Question: I have a 4D plot with this:
'''
import numpy as np
from mpl_toolkits.mplot3d import Axes3D
import matplotlib.pyplot as plt
from matplotlib import cm
x = np.arange(100)/ 101
y = np.sin(x) + np.cos(x)
X,Y = np.meshgrid(x,y)
Z = (X**2) / (Y**2)
A = np.sin(Z)
fig = plt.figure()
ax = fig.add_subplot(111,projection= '3d' )
ax.plot_surface(X,Y, Z, facecolors=cm.Oranges(A))
plt.show()
'''
Output Image

But how do I view the scale of the colormap?
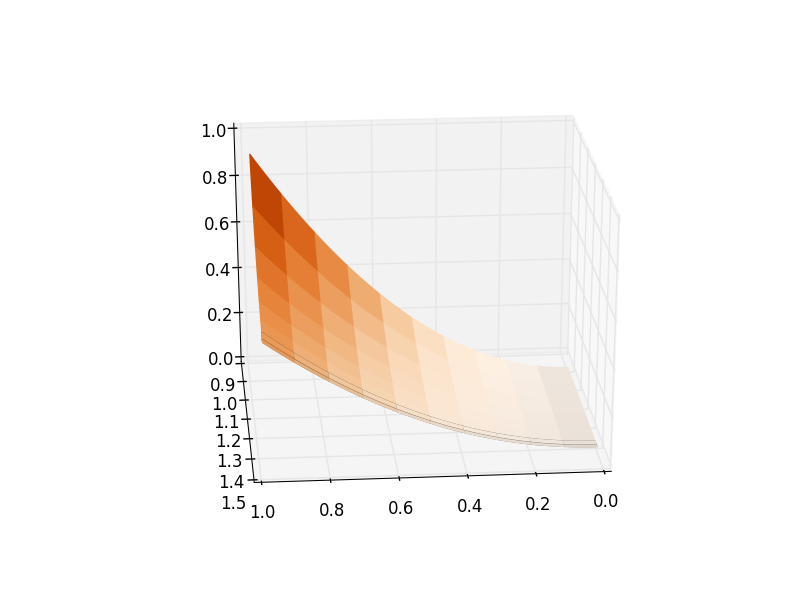
Answer: You need to create a mappable from the colormap
'''
m = cm.ScalarMappable(cmap=cm.Oranges)
m.set_array(A)
cbar = plt.colorbar(m)
'''
as in the answer to this question:
<URL>